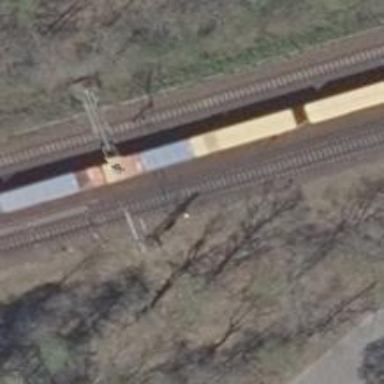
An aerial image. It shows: Railway switch.